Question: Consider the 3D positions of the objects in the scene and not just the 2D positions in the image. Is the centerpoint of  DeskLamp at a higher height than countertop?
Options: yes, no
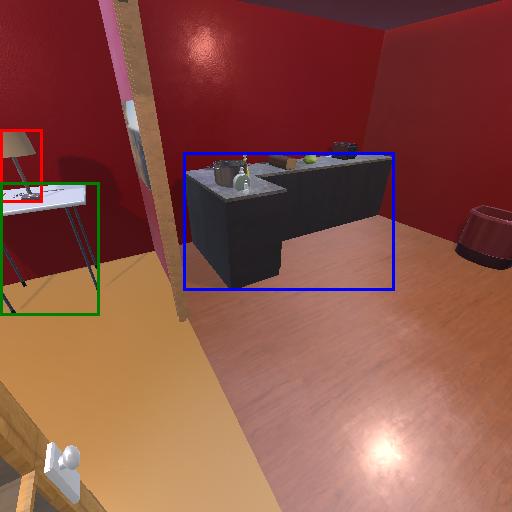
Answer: yes